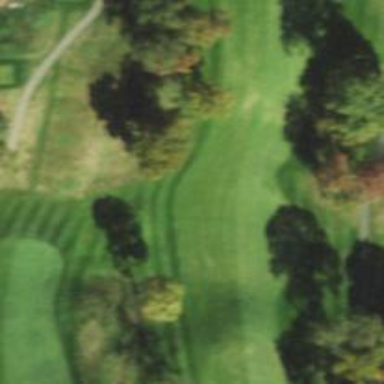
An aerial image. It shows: Golf hole.